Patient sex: F
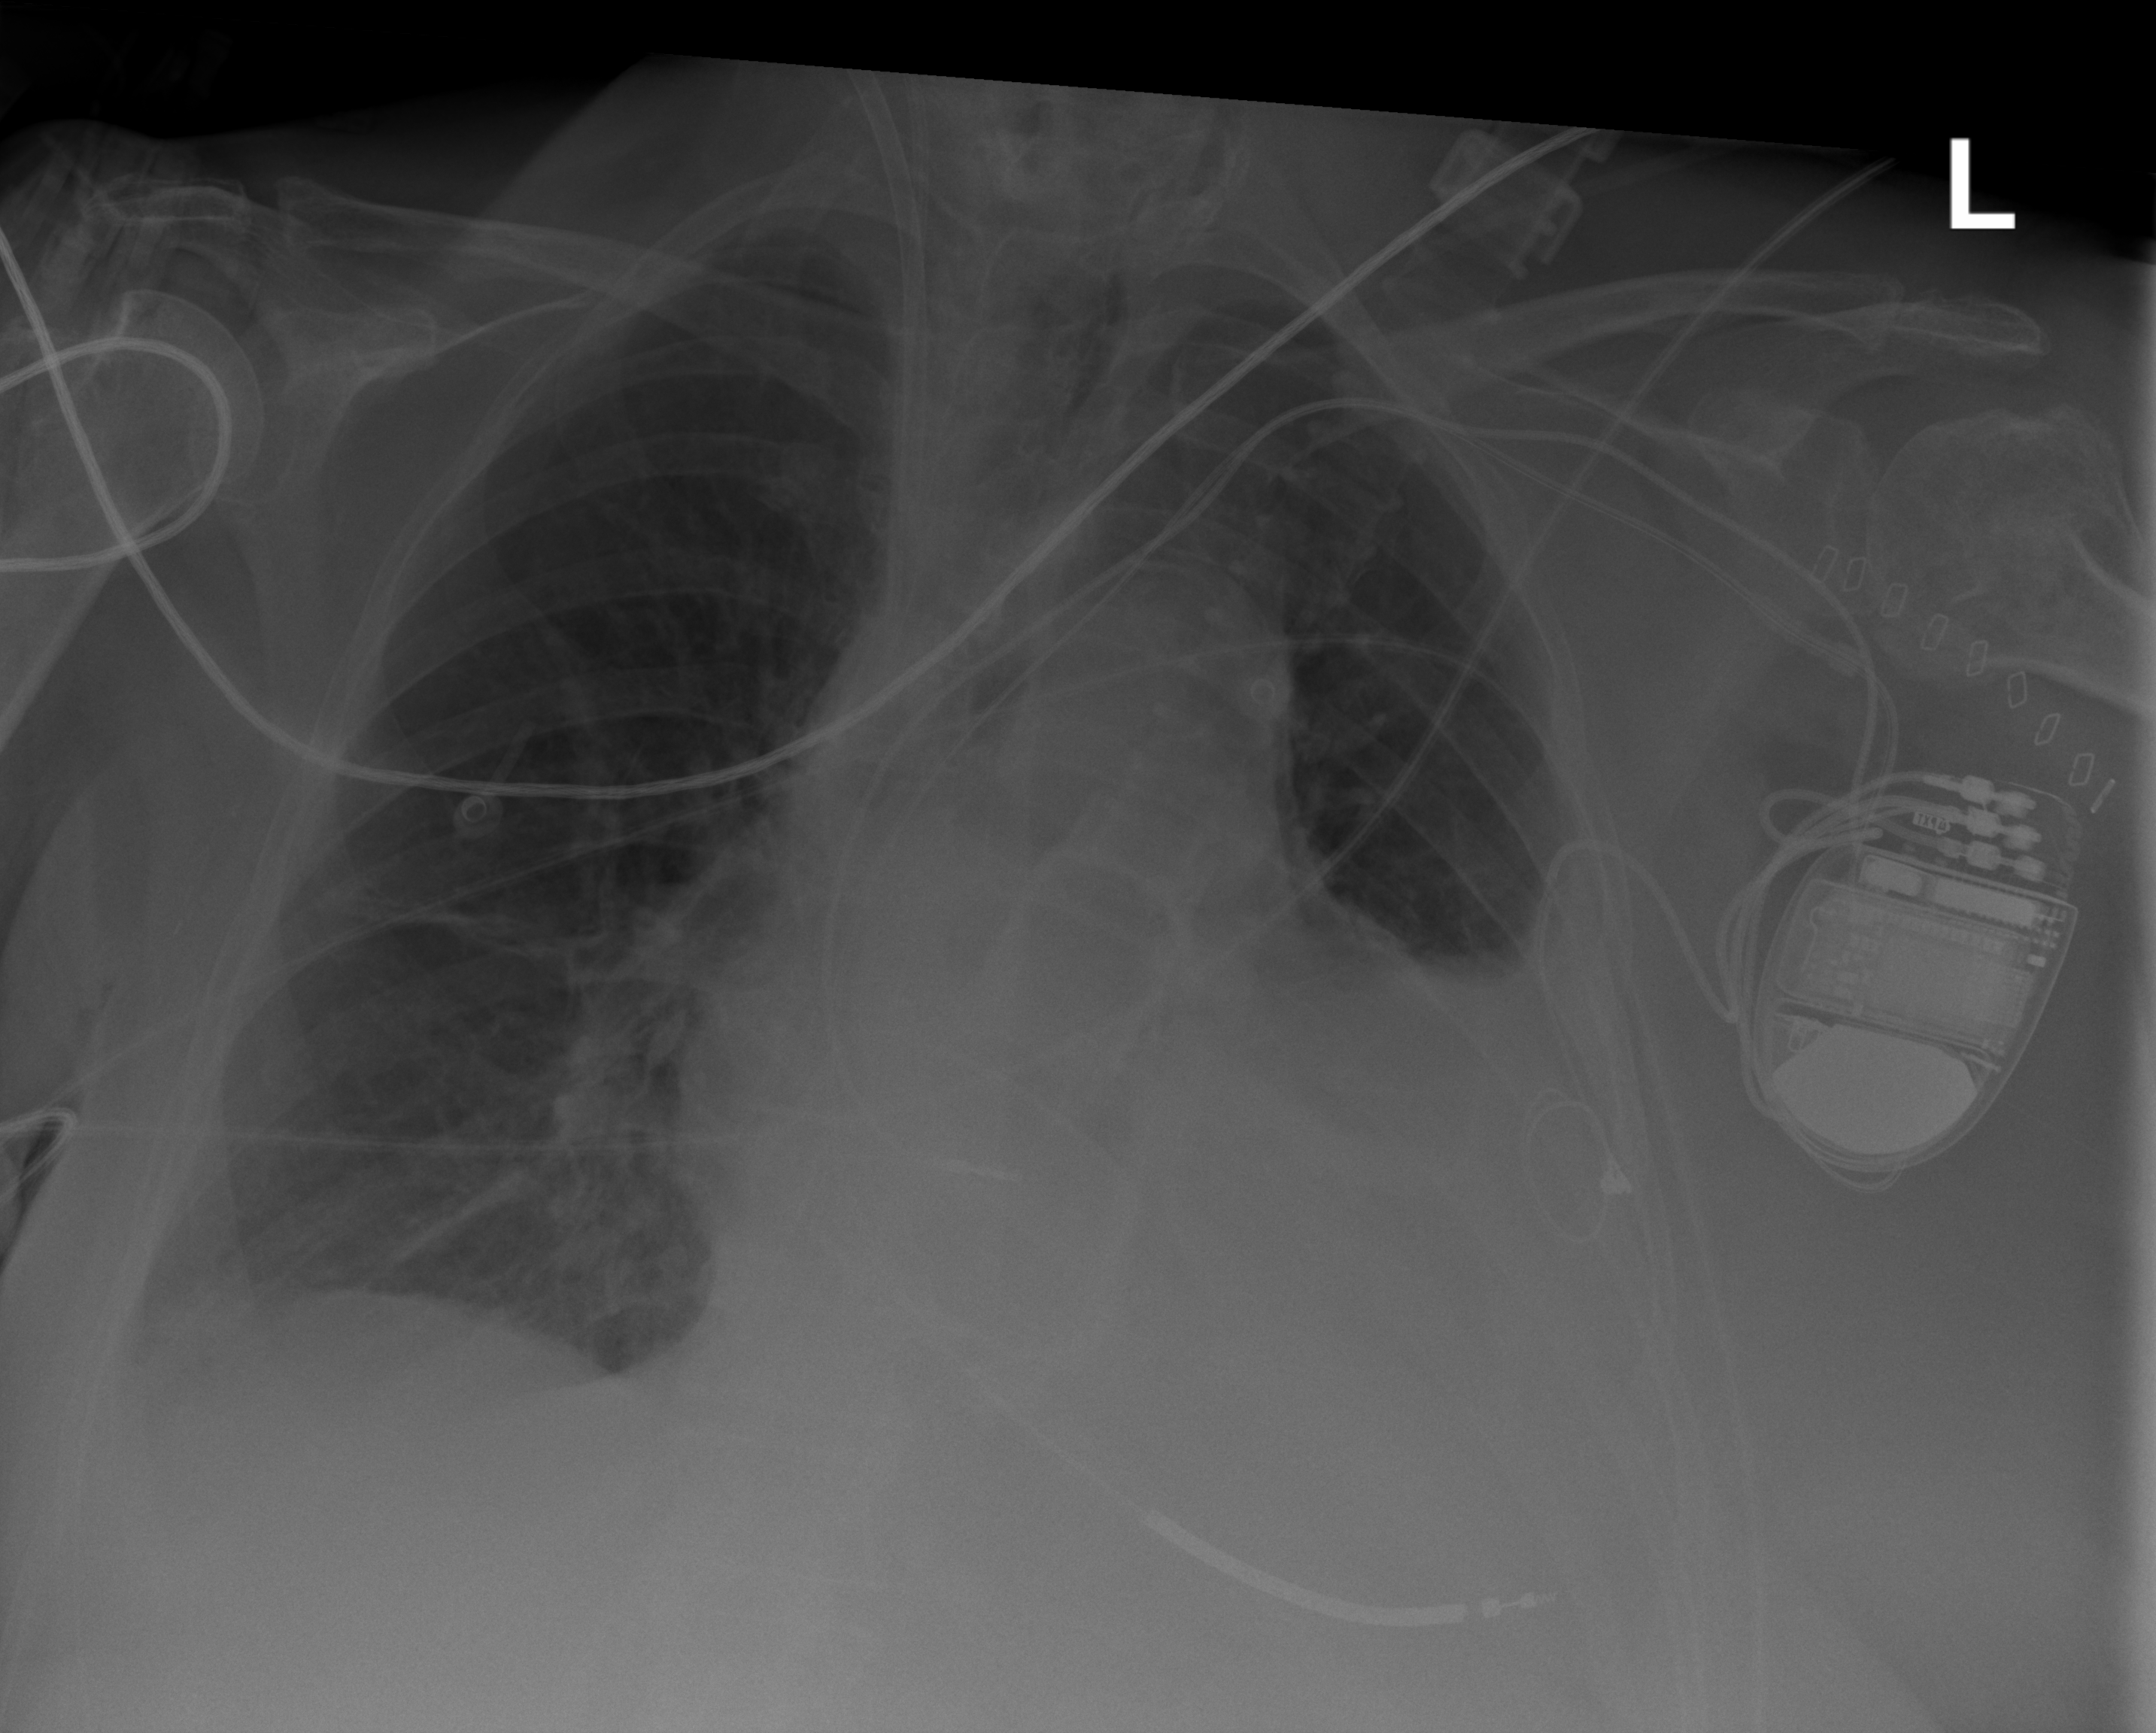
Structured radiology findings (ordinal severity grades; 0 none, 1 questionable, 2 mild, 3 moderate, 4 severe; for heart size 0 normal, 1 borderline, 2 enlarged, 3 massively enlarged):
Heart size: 2
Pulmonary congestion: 0
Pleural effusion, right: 0
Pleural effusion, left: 3
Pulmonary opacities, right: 0
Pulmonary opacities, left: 0
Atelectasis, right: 2
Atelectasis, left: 2